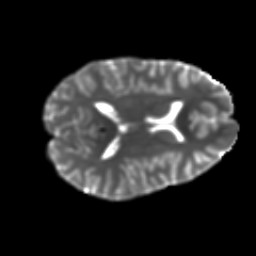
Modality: T2w
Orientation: axial
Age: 18
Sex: female
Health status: ill
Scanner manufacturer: ge
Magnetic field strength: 3 T
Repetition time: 6.776 s
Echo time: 0.0794 s